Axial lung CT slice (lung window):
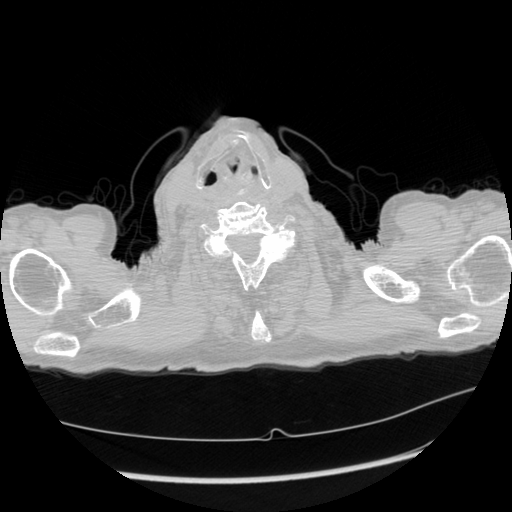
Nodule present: no